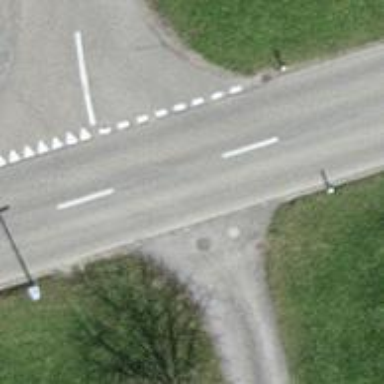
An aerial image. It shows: Tertiary road.